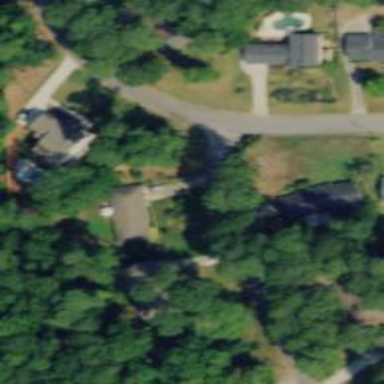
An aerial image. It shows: Residential road.